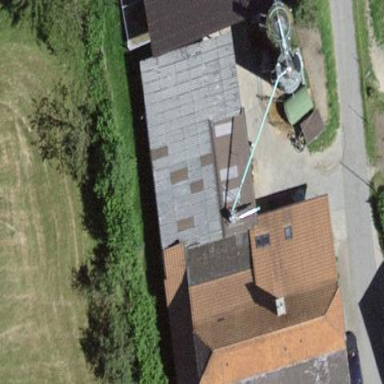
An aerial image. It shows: Farm building.